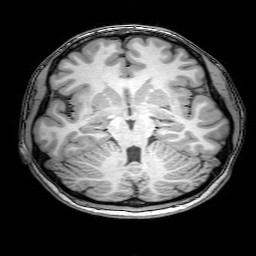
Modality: T1w
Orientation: coronal